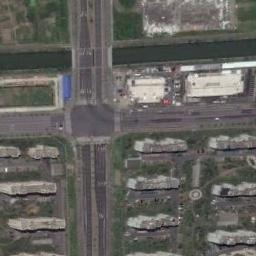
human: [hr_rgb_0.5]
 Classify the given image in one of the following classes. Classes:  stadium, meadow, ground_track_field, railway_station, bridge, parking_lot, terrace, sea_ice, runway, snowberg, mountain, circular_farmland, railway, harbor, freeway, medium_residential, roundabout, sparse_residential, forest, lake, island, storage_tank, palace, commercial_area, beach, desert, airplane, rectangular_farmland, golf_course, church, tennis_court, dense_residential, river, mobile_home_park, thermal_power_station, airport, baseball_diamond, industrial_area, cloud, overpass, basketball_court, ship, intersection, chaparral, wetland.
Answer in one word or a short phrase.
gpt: intersection